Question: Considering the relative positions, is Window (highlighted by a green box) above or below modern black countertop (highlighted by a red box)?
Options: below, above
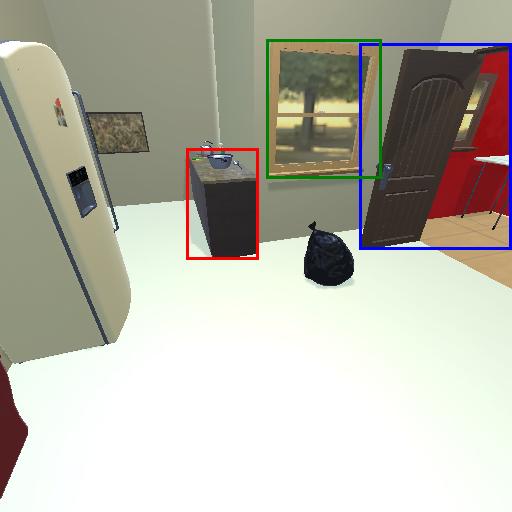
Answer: below